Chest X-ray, PA view. Patient: 32 years old, sex M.
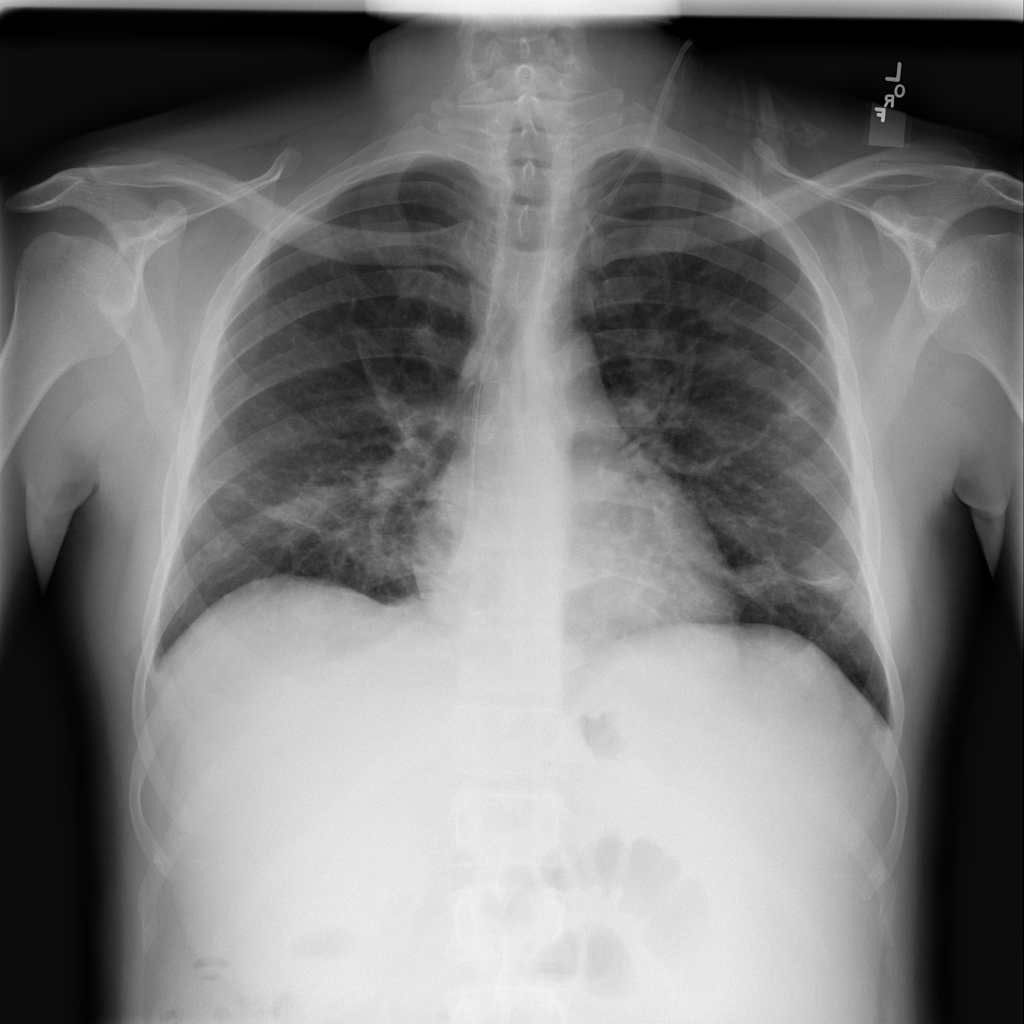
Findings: Infiltration, Nodule